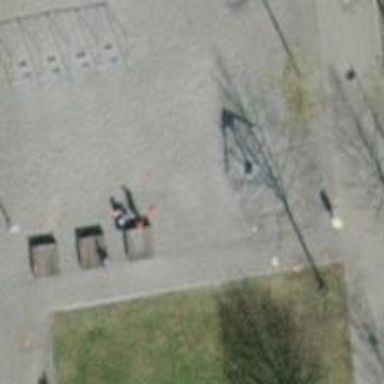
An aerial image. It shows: Playground with roundabout.